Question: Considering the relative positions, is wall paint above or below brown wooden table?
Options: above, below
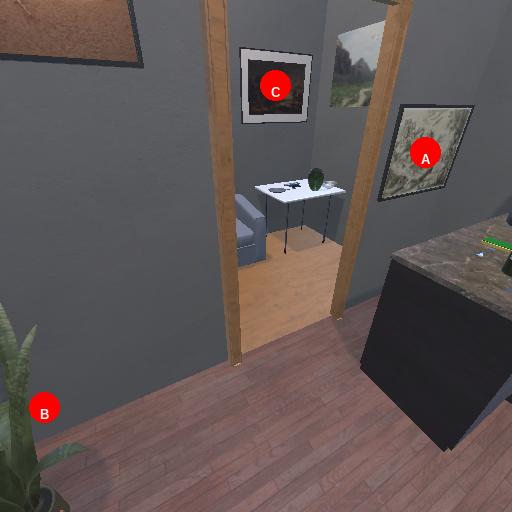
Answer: above